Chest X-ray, PA view. Patient: 59 years old, sex F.
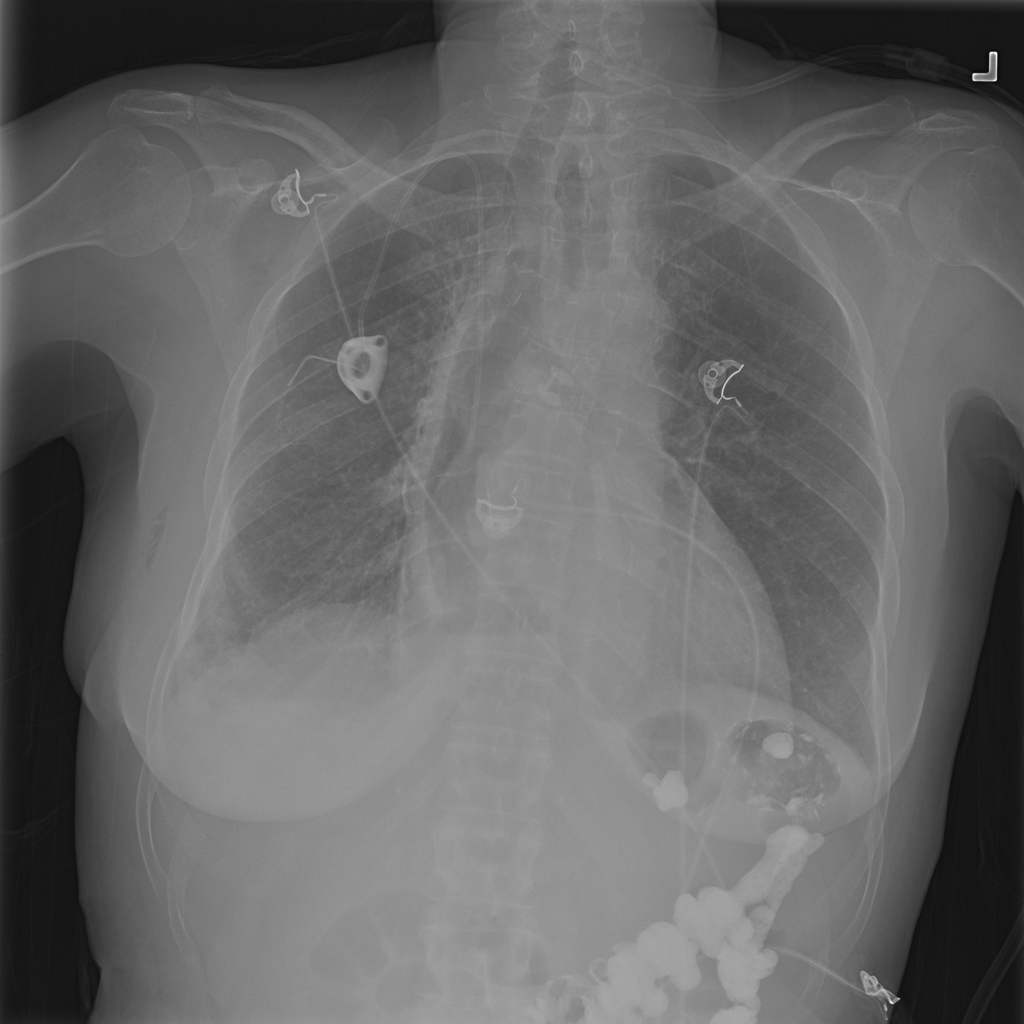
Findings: Effusion, Emphysema, Infiltration, Pleural_Thickening